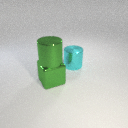
large green metal cube below large green metal cylinder